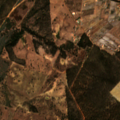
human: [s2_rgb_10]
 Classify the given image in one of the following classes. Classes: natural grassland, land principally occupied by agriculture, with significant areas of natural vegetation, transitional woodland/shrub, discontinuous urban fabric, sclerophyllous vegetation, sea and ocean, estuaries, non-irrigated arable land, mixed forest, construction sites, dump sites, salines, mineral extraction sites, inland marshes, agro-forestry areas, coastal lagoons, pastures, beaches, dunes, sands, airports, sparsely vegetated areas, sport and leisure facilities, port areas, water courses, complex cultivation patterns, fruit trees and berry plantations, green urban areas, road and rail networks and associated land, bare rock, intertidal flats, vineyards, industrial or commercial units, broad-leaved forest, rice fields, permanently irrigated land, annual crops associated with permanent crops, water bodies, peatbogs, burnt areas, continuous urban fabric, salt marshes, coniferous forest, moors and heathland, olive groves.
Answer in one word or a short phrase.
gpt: non-irrigated arable land, complex cultivation patterns, agro-forestry areas, broad-leaved forest, transitional woodland/shrub